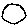
Label: circle